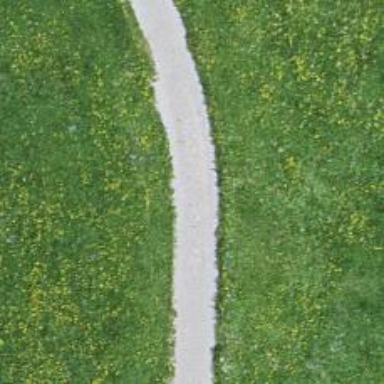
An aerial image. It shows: Path.